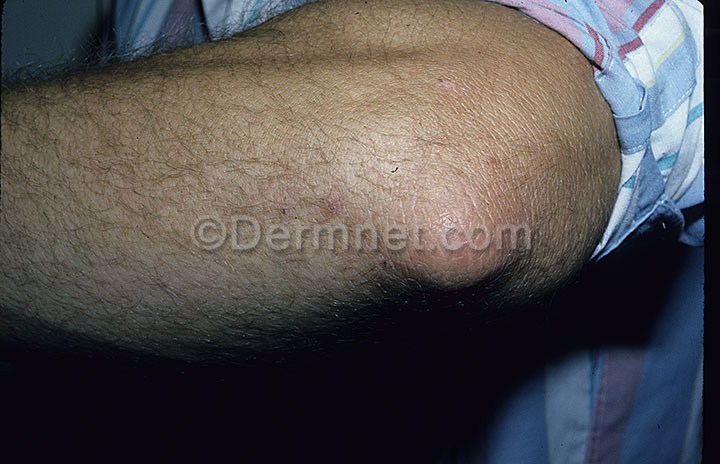
Disease: Bullous Disease Photos